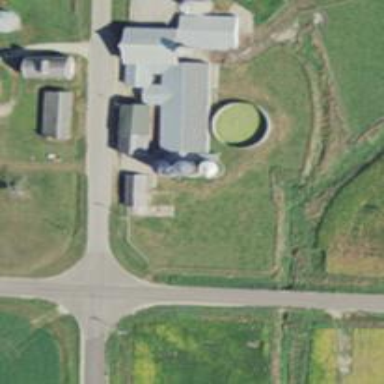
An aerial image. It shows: Silo.